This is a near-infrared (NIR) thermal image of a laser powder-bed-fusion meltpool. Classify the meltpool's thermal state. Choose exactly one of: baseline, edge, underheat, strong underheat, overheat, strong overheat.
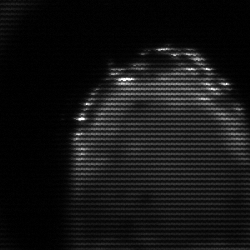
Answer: edge